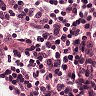
Metastatic tissue present: no